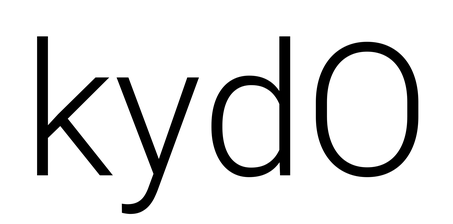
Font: Roboto_Light